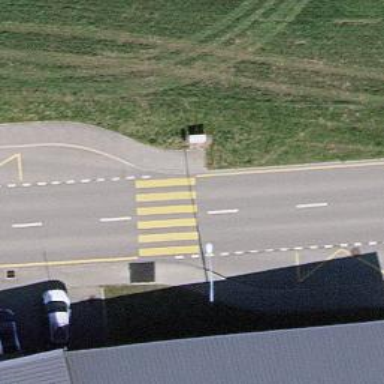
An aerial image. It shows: Zebra crossing on the road.